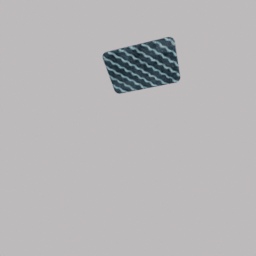
Label: decoration